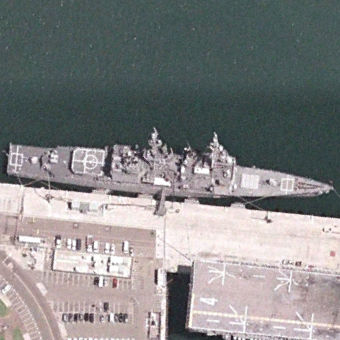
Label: cruiser